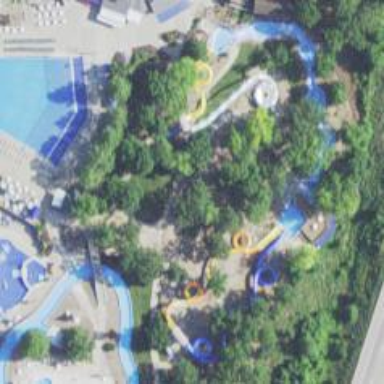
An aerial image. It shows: Water slide attraction.